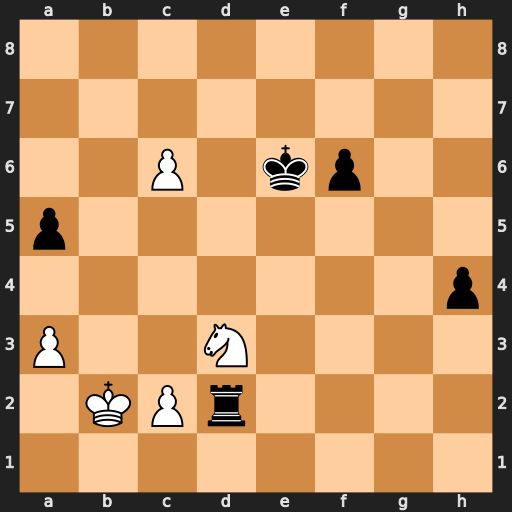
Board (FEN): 8/8/2P1kp2/p7/7p/P2N4/1KPr4/8
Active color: w
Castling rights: -
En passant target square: -
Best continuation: Nc5+ Kd6 Ne4+ Kxc6 Nxd2